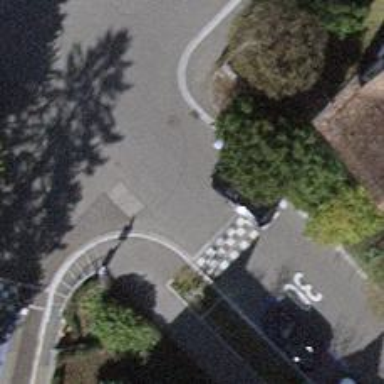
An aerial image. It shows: Unmarked crossing with traffic calming table on the road.